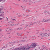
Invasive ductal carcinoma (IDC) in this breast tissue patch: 0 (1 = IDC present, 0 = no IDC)